Field crop: tomato
Growth stage: 1
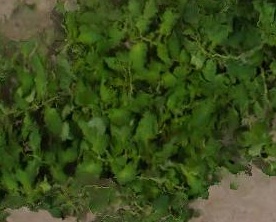
Species: tomato